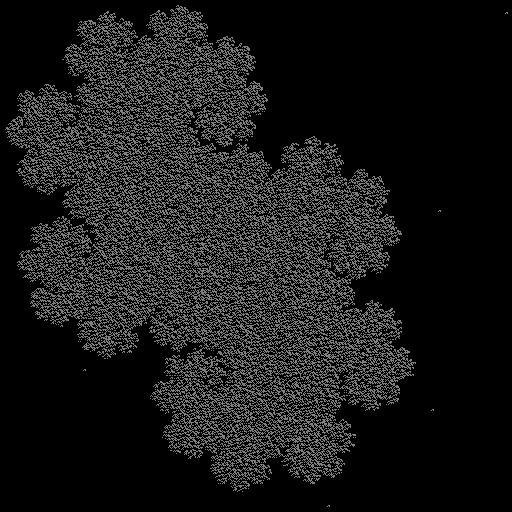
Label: dragon_curve